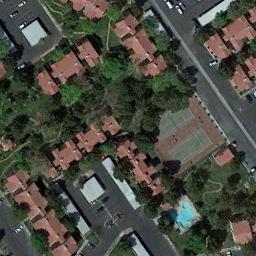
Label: tennis_court